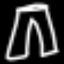
Label: pants